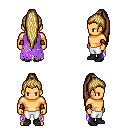
a pixel art fantasy rpg character, male body template, human, tanned skin, maroon tattered cape, white pants, blonde extra-long topknot hairstyle, cloth bracers, black shoes, four views (front, back, left, right), 2x2 character sprite sheet, small pixel art, hard edges, no anti-aliasing